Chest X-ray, PA view. Patient: 50 years old, sex M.
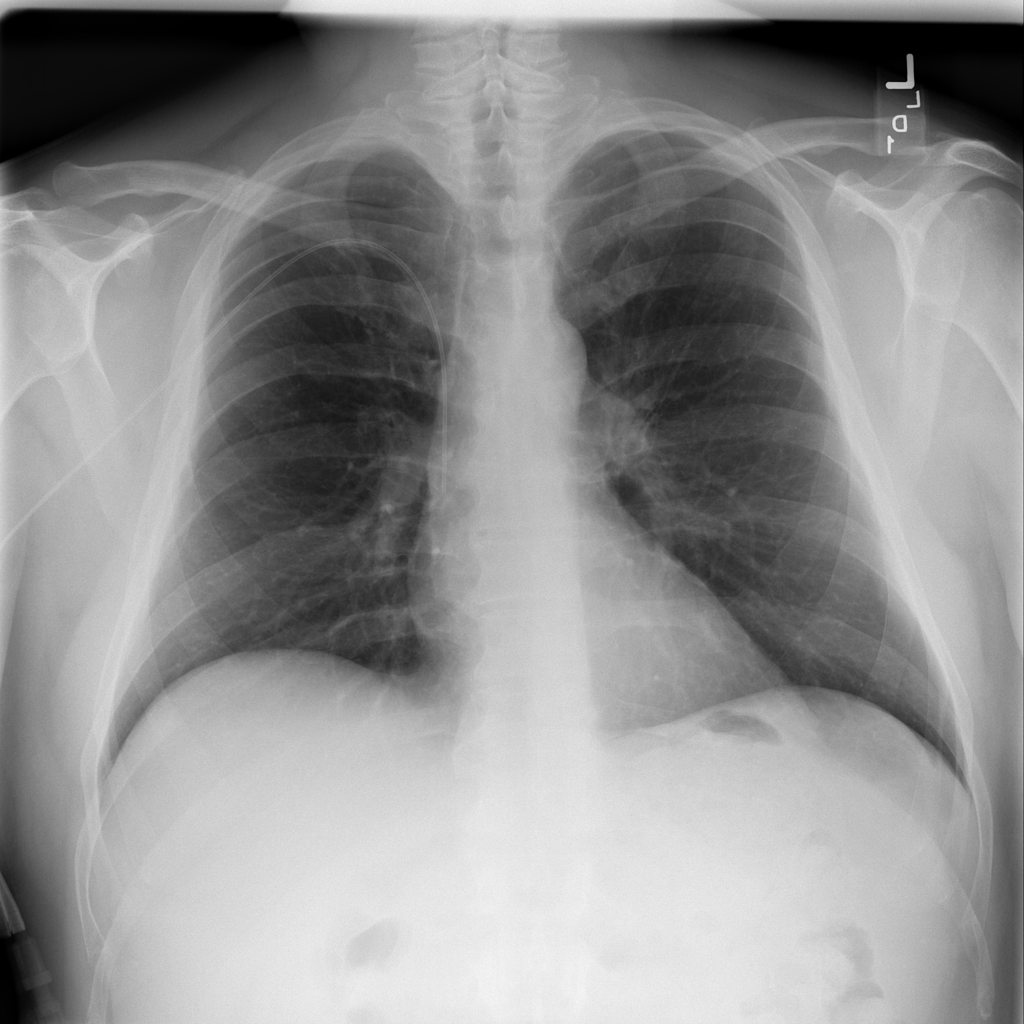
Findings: No Finding